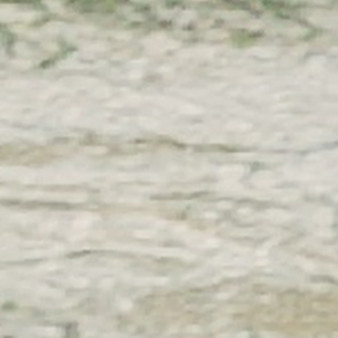
Label: other